The plot shows how the frequency content of a bearing vibration signal evolves over time (STFT spectrogram). Based on the visible evidence, which condition applies: normal, inner_race, outer_race, ball?
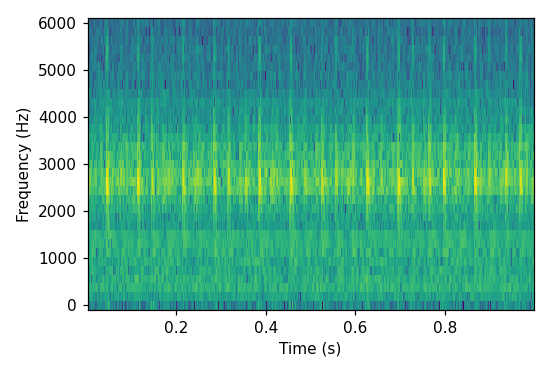
Answer: inner_race